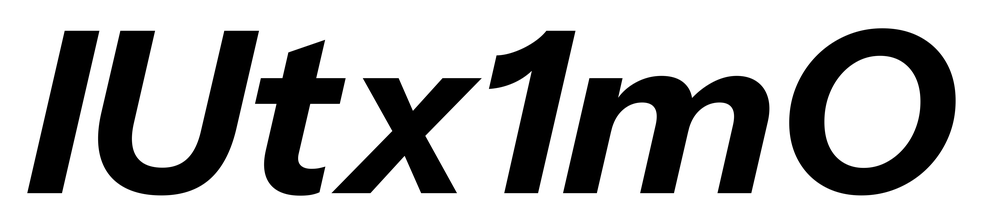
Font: InstrumentSans-Italic_Bold_Italic